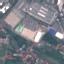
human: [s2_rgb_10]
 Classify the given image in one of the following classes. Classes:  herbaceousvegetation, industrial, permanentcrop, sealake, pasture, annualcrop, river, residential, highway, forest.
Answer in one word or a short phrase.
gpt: Industrial